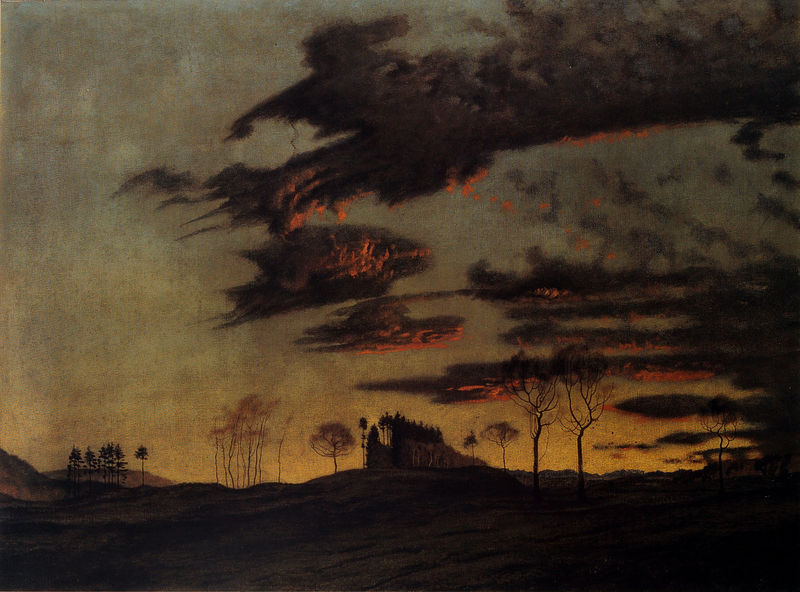
Titel: Abendwolken
Künstler: Edmund Steppes
Standort: Kiel
Institution: Kunsthalle zu Kiel (Gemäldegalerie und Graphische Sammlung)
Schlagwörter: dunkel, gemälde, himmel, wolken, bäume, gelb, landschaft, abend, hell, schwarz, rot, öl, hügel, abendsonne, bedrohlich, röte, abendröte, orizont